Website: walmart
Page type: address-validator
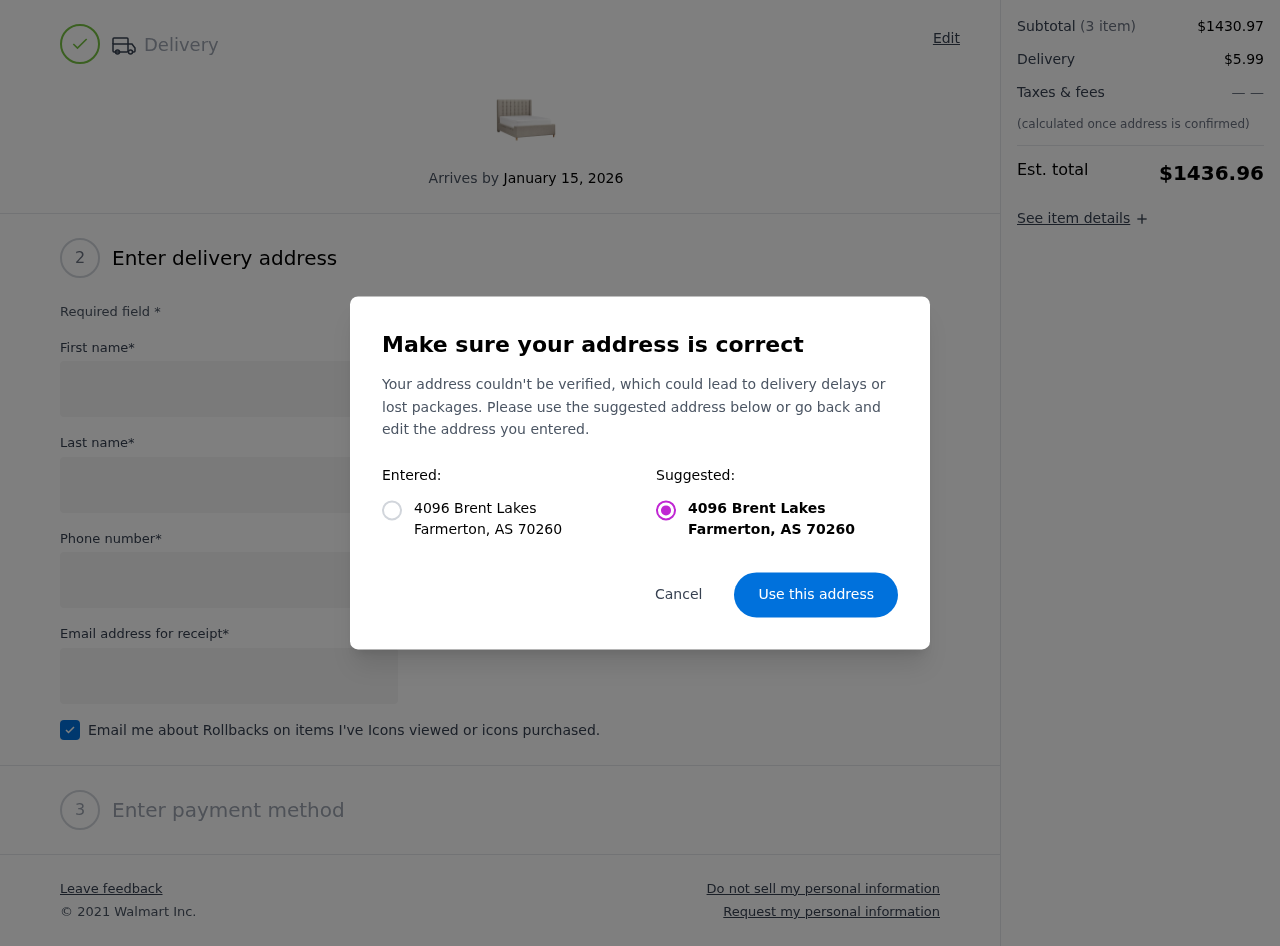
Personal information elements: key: PII_CITY
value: Farmerton
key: PII_POSTCODE
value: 70260
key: PII_STATE_ABBR
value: AS
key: PII_STREET
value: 4096 Brent Lakes
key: PII_FIRSTNAME
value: Kevin
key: PII_LASTNAME
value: Henry
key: PII_PHONE
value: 4613548018
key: PII_EMAIL
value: kevin_henry@gmail.com
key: PII_STATE
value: AS
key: PII_POSTCODE_FULL
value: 70260
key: PII_POSTCODE_NUMERIC
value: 70260
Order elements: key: ORDER_DELIVERY_DATE
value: January 15, 2026
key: ORDER_SUBTOTAL
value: $1430.97
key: ORDER_SHIPPING_COST
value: $5.99
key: ORDER_TOTAL
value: $1436.96